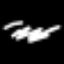
Label: squiggle